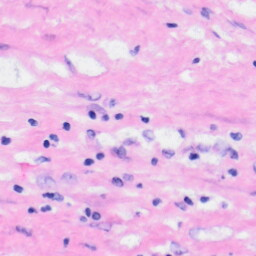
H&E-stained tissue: Liver